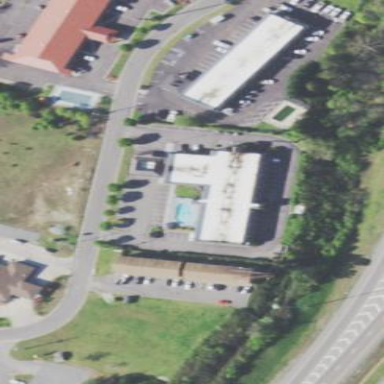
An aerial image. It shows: Hotel building.